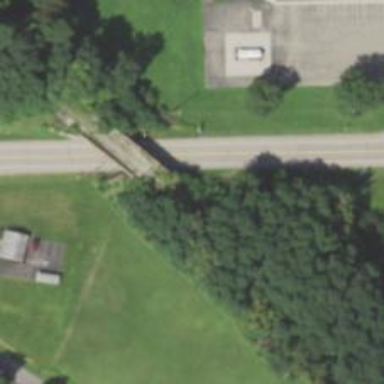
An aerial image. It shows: Abandoned railway bridge.